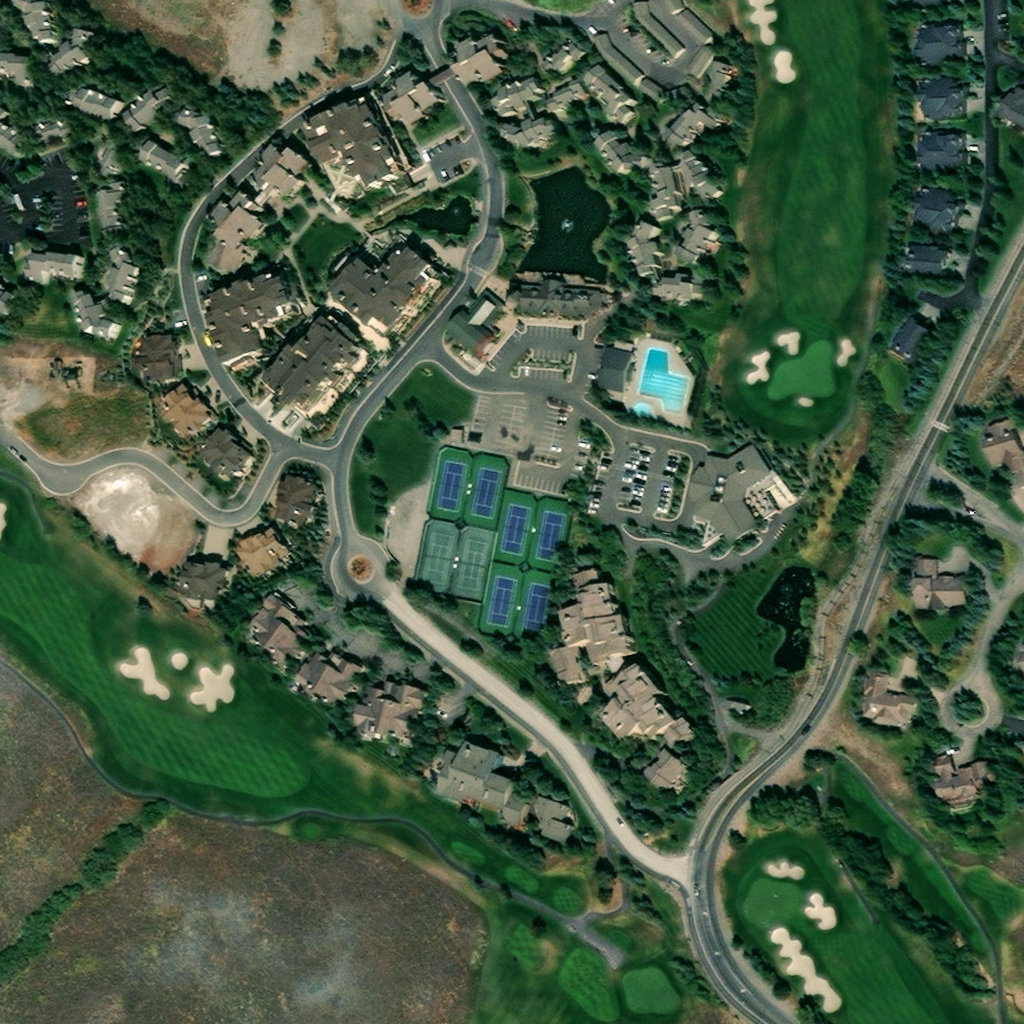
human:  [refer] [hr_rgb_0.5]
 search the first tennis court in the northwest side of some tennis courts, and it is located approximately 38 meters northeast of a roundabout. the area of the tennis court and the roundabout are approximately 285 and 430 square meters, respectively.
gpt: <box>[[42, 44, 45, 49, 0]]</box>

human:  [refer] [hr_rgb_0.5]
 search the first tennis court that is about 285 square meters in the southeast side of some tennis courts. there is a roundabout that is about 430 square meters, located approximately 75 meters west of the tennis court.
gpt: <box>[[51, 56, 54, 61, 0]]</box>